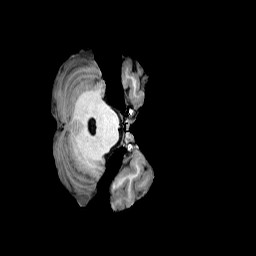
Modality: T1w
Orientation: axial
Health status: ill
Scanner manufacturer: siemens
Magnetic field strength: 3 T
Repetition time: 2 s
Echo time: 0.00303 s